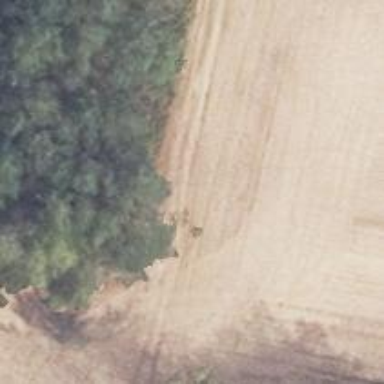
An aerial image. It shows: Hunting stand.